Interaction volume radius: 10 \u00c5
Interaction volume height: 10 \u00c5
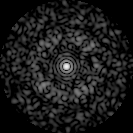
Disorder parameter: 0.8086